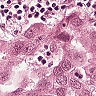
Metastatic tissue present: yes